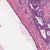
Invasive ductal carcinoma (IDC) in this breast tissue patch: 1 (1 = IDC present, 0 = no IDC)